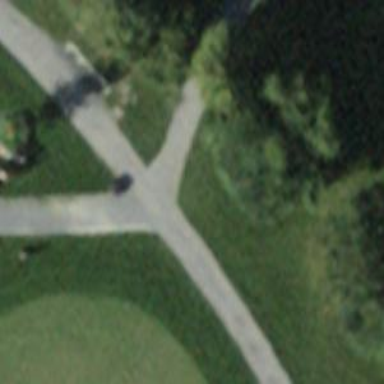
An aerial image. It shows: Designated golf cart path that is service road.